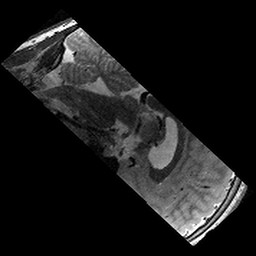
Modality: T2w
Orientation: sagittal
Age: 12
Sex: male
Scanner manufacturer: siemens
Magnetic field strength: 3 T
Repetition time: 9.23 s
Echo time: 0.067 s